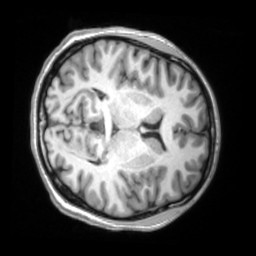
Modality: T1w
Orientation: axial
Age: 20
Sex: female
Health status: ill
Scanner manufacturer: siemens
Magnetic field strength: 3 T
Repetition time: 2.2 s
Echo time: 0.00157 s